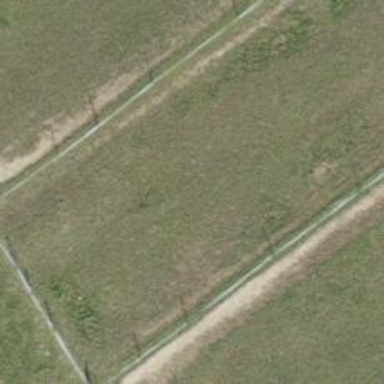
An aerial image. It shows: Fence is in the image.